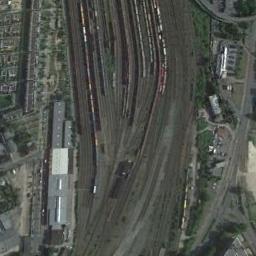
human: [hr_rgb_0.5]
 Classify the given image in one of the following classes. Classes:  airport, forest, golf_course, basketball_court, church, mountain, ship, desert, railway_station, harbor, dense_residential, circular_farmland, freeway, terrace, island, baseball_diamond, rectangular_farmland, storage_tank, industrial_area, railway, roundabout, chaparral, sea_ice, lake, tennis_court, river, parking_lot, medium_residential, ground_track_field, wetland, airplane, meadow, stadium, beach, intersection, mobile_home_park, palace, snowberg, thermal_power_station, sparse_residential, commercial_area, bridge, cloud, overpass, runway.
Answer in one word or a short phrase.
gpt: railway_station